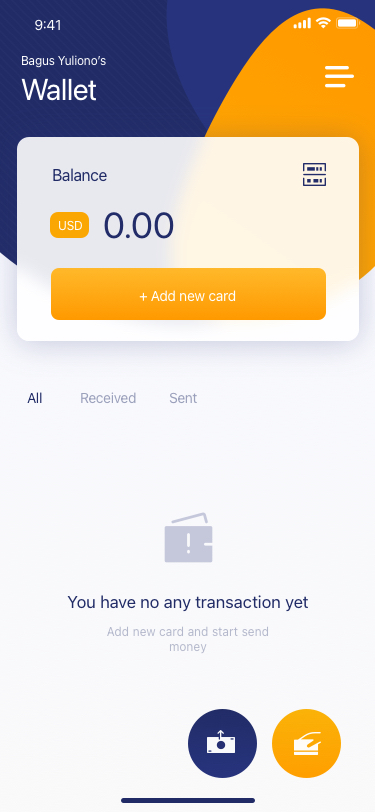
Text in this UI design:
Bagus Yuliono’s
Wallet
Balance
0.00
USD
+ Add new card
All
Received
Sent
You have no any transaction yet
Add new card and start send money